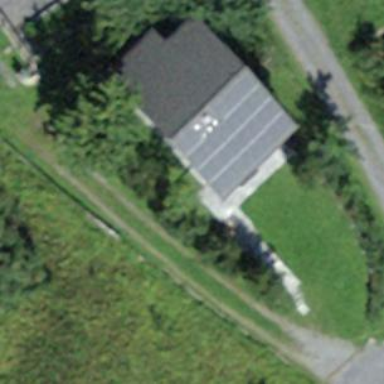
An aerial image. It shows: Detached building.